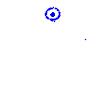
Particle: kaon